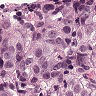
Metastatic tissue present: yes